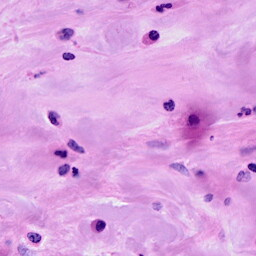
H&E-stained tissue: Breast